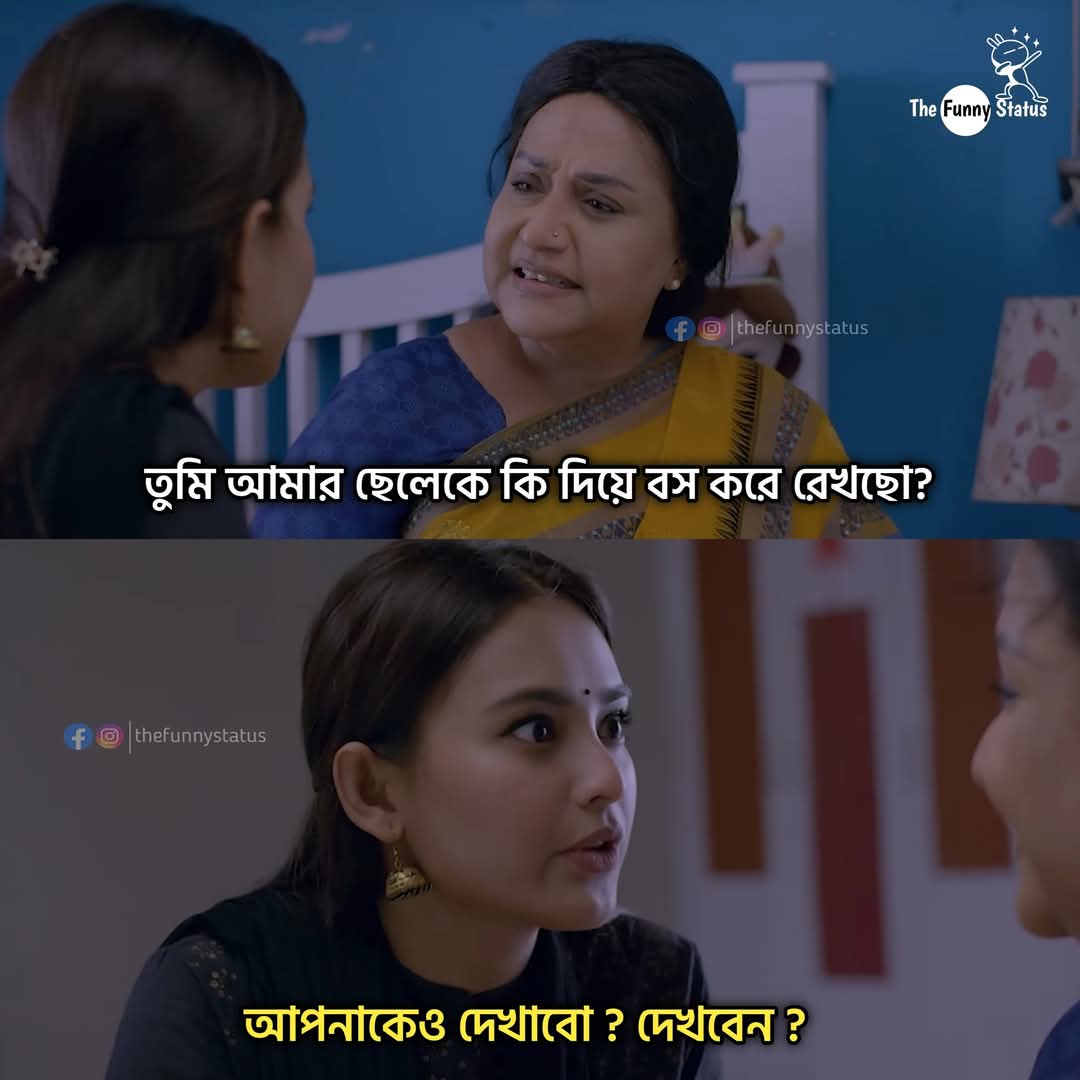
Text: তুমি আমার ছেলেকে কি দিয়ে বস করে রেখছো?
আপনাকেও দেখাবো? দেখবেন?
Label: Non Hate